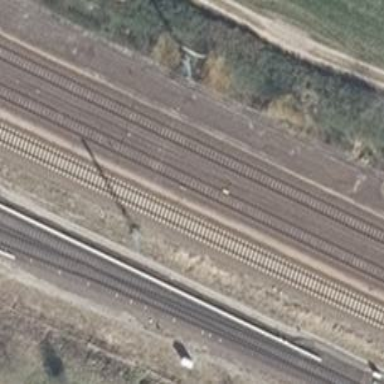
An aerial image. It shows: Railway service station.